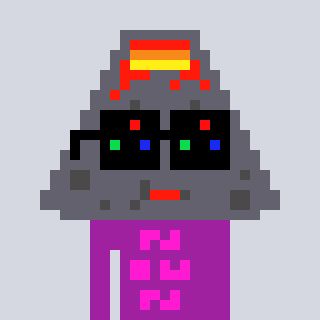
a pixel art character with square black sunglasses, a volcano-shaped head and a magenta-colored body on a cool background